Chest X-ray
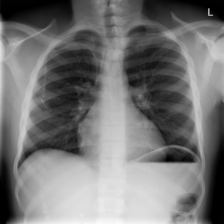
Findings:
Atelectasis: negative
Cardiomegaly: negative
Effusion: negative
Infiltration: negative
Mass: negative
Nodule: negative
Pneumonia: negative
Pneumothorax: negative
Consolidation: negative
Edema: negative
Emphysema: negative
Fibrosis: negative
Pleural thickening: negative
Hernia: negative